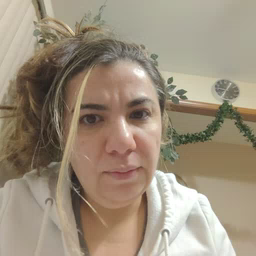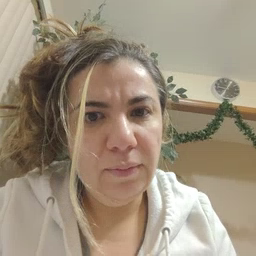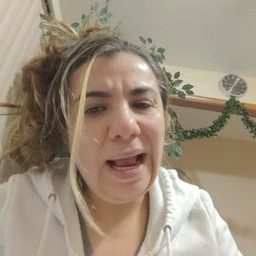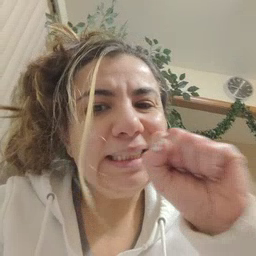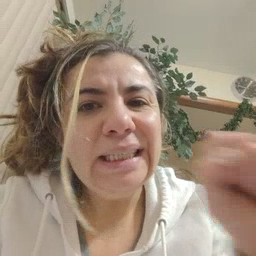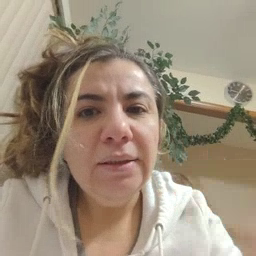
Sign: carrot